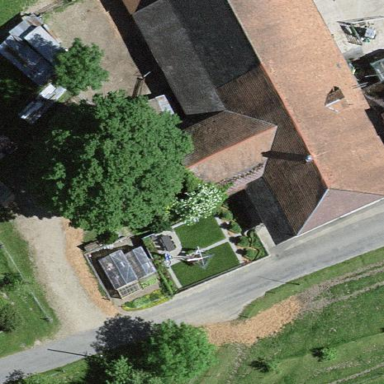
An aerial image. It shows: Farm building.